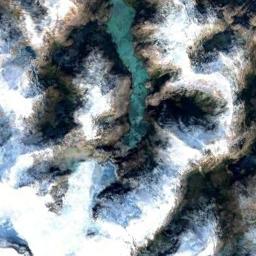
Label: snowberg